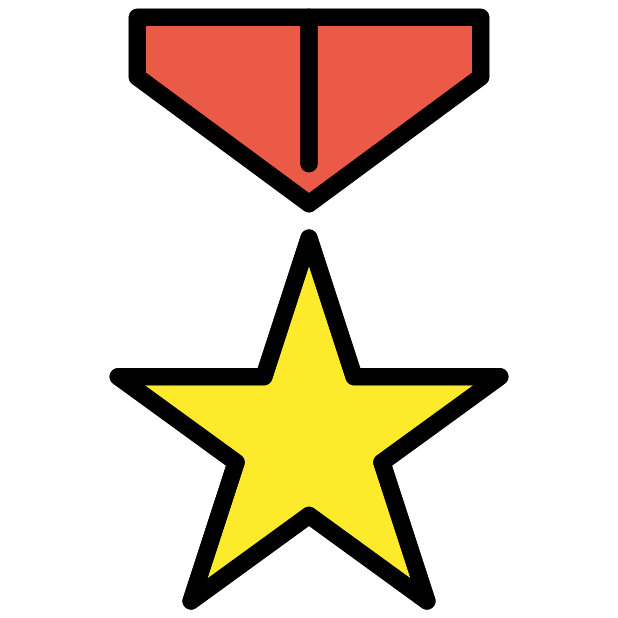
Emoji: 🎖
Name: military medal
Unicode: 0x1f396